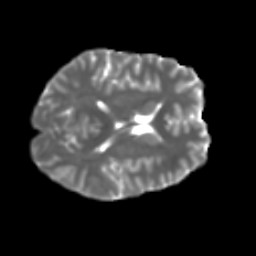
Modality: T2w
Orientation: axial
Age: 24
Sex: male
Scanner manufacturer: ge
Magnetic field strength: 3 T
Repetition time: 7.8 s
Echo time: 0.0606 s